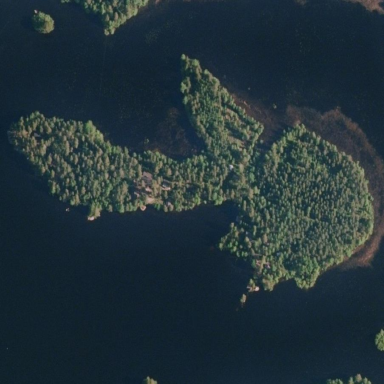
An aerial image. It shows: Island covered with dense forest.